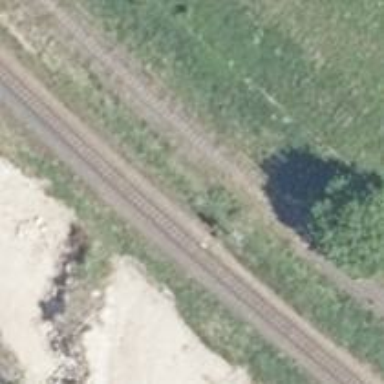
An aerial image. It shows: Solitary milestone along the railway.